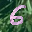
Label: 6